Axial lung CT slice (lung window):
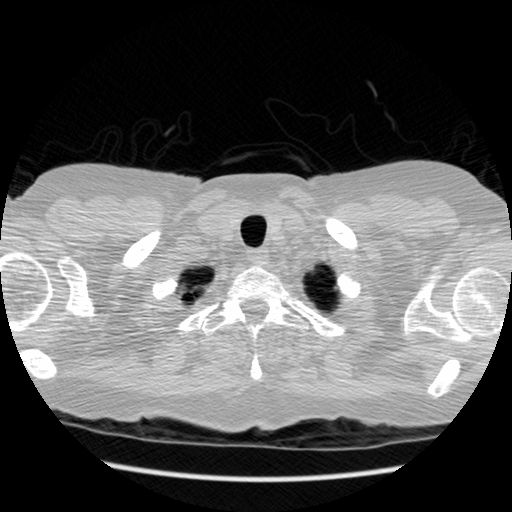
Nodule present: no